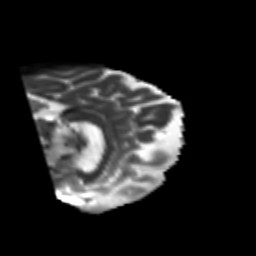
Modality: T2w
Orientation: sagittal
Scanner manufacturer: siemens
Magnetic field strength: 3 T
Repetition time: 6.8 s
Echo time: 0.093 s